Question: In my Visio 2007 UML document I am unable to figure out how I can add an operation to an Interface that returns a generic 'List<MyCustomType>' type.
For example:
Say I have a class named "MyClass" and an Interface named "IFace". IFace has a signature of a method that returns a Generic List of MyClass.
For clarity, here's an example of the C# code:
'''
namespace StackO
{
public interface IFace
{
List<MyClass> SomeMethod(string data);
}
public class MyClass
{
}
}
'''
Here's a screenshot of where I'm stuck:

It seems as though the only way to specify a 'List<MyClass>' as my Return Type is to create another user-defined datatype that is explicitly written as 'List<MyClass>'. If this is the case, so be it. However, I'm posting this in hopes that there is a better/proper way to do this.
How can I define the Return Type of an Operation of a Visio Interface to be a Generic List of a User-Defined Datatype?
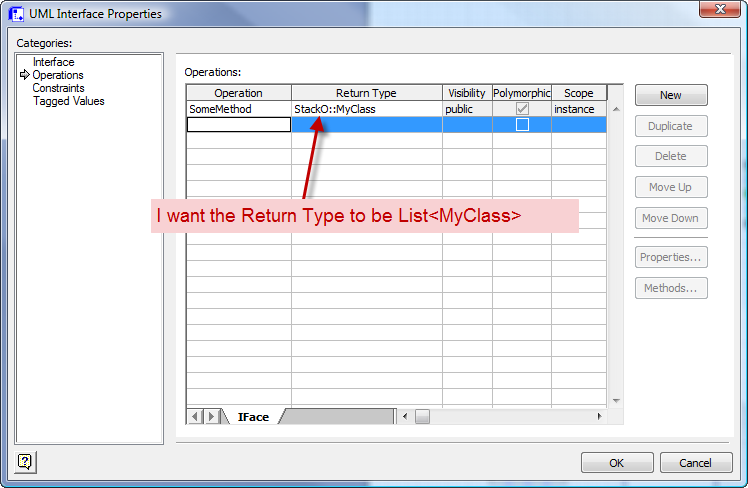
Answer: In the Class diagram properties > Go to operations > select the return type you are interested in changing and click properties.
In the next dialog you will have option for setting prefix 'List<' and suffix '>'.
This way you can specify the return type as 'List<>'.
I see this option in Visio 2010. But I am not sure if this option is available in Visio 2007.